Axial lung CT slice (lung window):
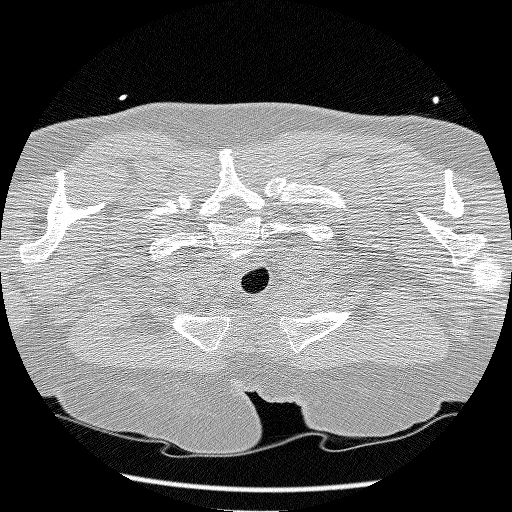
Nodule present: no